Question: I'm trying to plot a bar chart in 'ggplot2' where each factor gets the mean of the observations. However, the plot is the mean of the entire population, and is not breaking out/grouping by the factor, which is what I want
Here is the chart:

When I calculate the mean for the groups, there is a difference, which is what I want to plot.
'''
US Foreign
1 89.76 124.02
'''
Here is the mean of the entire column in the dataframe
'''
mean(clients$OrderSize)
[1] 96.71
'''
Here is the structure of the dataframe. I have CountryType as a factor, as this is what I want to group by:
'''
str(clients)
'data.frame': 252774 obs. of 4 variables:
$ ClientID : Factor w/ 252774 levels "58187855","59210128",..: 19 20 21 22 23 24 25 26 27 28 ...
$ Country : Factor w/ 207 levels "Afghanistan",..: 196 60 139 196 196 40 40 196 196 196 ...
$ CountryType : Factor w/ 2 levels "Foreign","US": 2 1 1 2 2 1 1 2 2 2 ...
$ OrderSize : num 12.95 21.99 5.00 7.50 44.5 ...
'''
This is the call I am making:
'''
ggplot(data = clients, aes(x=CountryType, y=mean(OrderSize))) + geom_bar() + ylab("")
'''
And I tried explictely setting CountryType as a factor with no luck:
'''
ggplot(data = clients, aes(x=factor(CountryType), y=mean(OrderSize))) + geom_bar() + ylab("")
'''
Do I need to pre-calculate the means for the two groups before I call 'ggplot' or am I missing something?
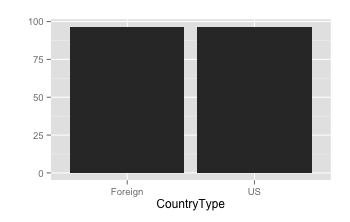
Answer: Try something more like this:
'''
dat <- data.frame(x = rep(letters[1:2],each = 25),y = 1:50)
ggplot(dat,aes(x = x,y = y)) +
stat_summary(fun.y = mean,geom = "bar")
'''

As a general note, avoid idioms like 'aes(y = value)' where 'value' is a single value, rather than the name of a column in your data frame. That's just not how is intended to be used. (Although all rules can be broken in certain circumstances...)